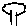
Label: tree